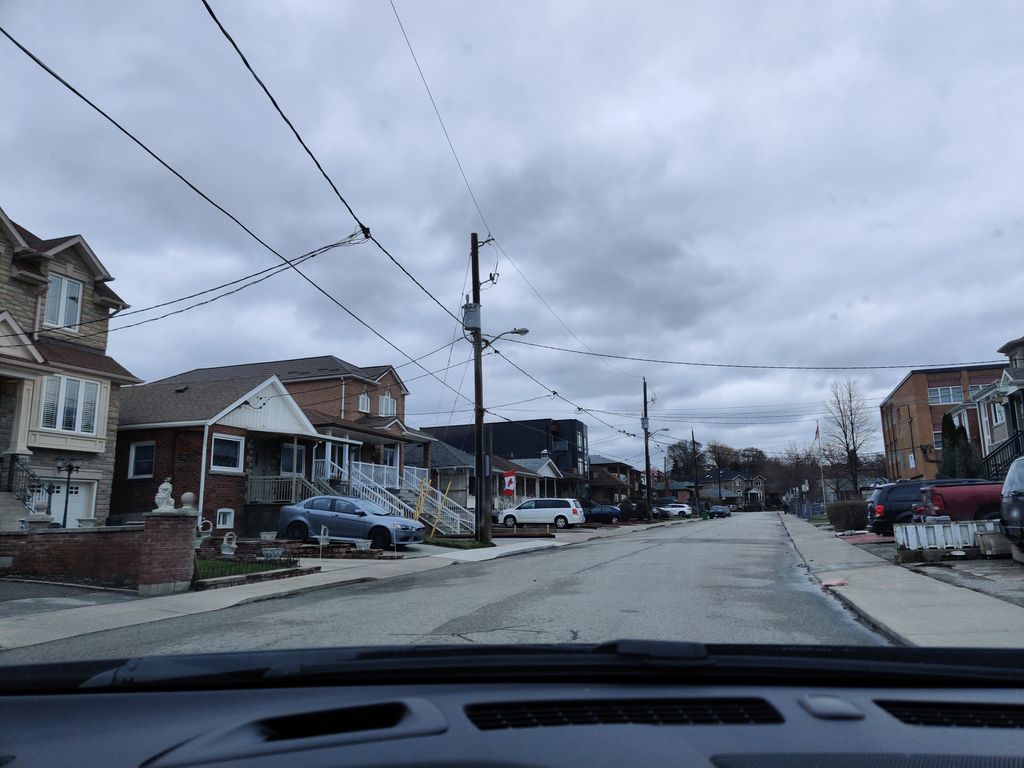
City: toronto